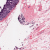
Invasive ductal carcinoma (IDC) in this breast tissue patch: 0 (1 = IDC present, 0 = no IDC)